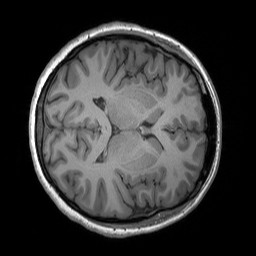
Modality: T1w
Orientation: axial
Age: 25
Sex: female
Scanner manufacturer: siemens
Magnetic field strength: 3 T
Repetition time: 1.9 s
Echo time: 0.00252 s